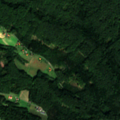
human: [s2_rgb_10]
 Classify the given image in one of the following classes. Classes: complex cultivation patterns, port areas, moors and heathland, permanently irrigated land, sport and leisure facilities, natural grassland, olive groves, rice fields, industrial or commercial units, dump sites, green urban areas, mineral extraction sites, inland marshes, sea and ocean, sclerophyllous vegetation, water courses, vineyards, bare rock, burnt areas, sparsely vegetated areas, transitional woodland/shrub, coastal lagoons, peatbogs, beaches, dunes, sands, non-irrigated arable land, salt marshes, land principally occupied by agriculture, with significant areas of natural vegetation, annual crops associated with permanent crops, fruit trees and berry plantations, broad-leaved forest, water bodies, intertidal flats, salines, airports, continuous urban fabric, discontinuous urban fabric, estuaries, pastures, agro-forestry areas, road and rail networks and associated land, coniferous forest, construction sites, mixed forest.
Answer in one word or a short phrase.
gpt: non-irrigated arable land, complex cultivation patterns, broad-leaved forest